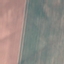
Land use / land cover: AnnualCrop